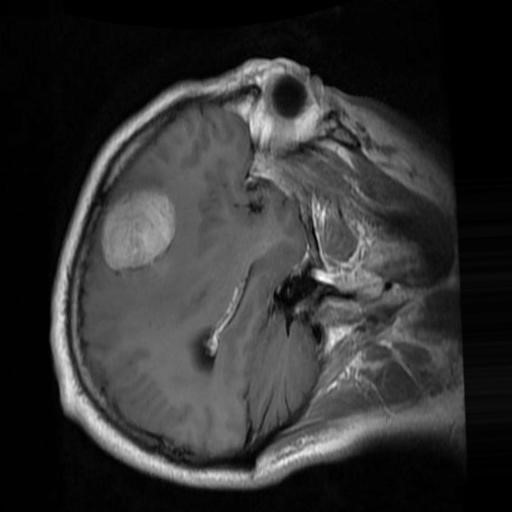
Label: brain_menin